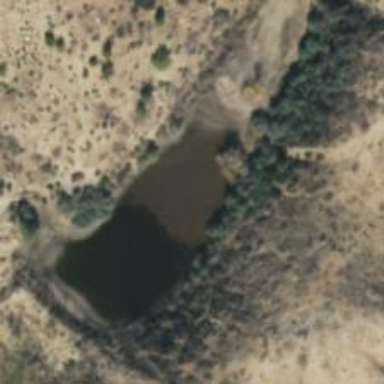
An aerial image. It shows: Reservoir.